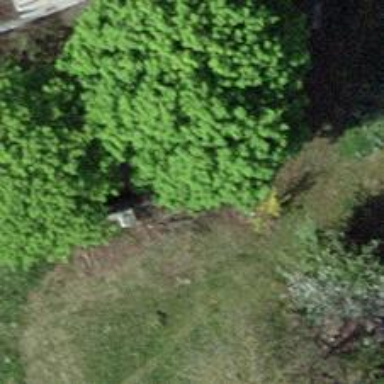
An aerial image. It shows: Retaining wall.